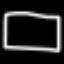
Label: square